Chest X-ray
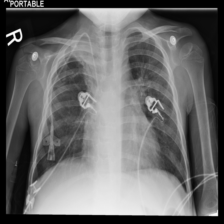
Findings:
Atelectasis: negative
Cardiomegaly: negative
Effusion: negative
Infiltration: positive
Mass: negative
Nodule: negative
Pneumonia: negative
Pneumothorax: negative
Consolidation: negative
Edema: negative
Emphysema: negative
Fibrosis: negative
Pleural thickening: negative
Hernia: negative